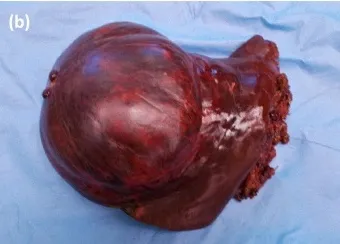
(b) Surgical specimen: Lobectomy on the left side of liver segments II and III with a cystic tumour measuring approximately 15 cm in diameter.
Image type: medical_photograph (other_medical_photograph)